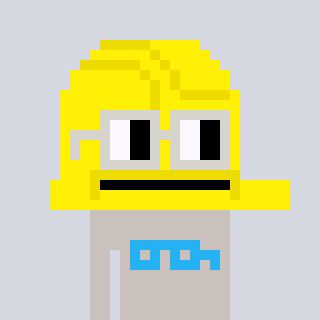
a pixel art character with square light gray glasses, a construction helmet-shaped head and a foggrey-colored body on a cool background